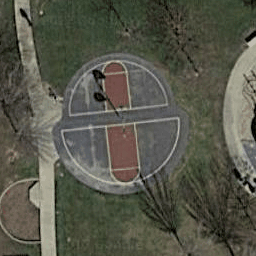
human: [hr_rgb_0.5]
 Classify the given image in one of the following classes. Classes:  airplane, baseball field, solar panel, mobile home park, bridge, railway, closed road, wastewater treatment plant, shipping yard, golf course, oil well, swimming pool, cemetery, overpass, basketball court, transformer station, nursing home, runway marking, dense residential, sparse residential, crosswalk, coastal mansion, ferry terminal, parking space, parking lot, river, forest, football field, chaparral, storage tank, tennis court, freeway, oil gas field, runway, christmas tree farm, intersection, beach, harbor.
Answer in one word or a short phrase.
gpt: basketball court